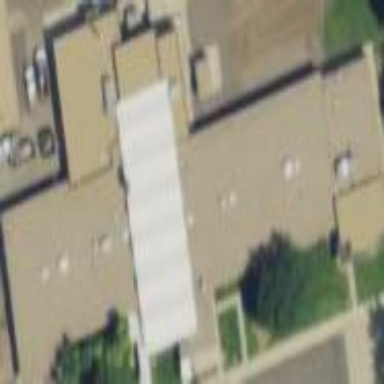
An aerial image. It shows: School building.